Question: I have a database with the following columns
'''
SKU | designID | designColor | width | height | price | etc.
'''
'SKU' number is unique and 'designID' is repeated.
Basically, I want to 'DISTINCT' or 'GROUP BY' designID and get the value of the rest of row even though they are not repeated.
Example:
'''
123 | A-1 | RED | 2 | 3 | $200 | etc.
135 | A-2 | BLU | 8 | 4 | $150 | etc.
'''
After all, I should be able to sort them by either column. I already tried 'GROUP BY' and 'DISTINCT' but non of them return the rest of the row's value.
Example:
'''
SELECT DISTINCT designID
FROM tbl_name
'''
Which will return
'''
A-1
A-2
'''
and no other data.
'GROUP BY' example:
'''
SELECT designID, designColor
FROM tbl_name
GROUP BY designID, designColor
'''
Which will return
'''
A-01 | RED
A-02 | BLU
'''
Any idea so I can have DISTINCT result with all the row values?
Thanks in advance.
====================================
Thanks everybody for all your time and tips, Please let me describe more;
basically I need to eliminate the repeated designID and show just one of them and it doen't matter which one of them, first, middle or last one. Important is the one I show has to have all the row information, like SKU, Price, Size, etc. I dont't know, maybe I should use a different code rather than DISTINCT or GROUP BY.
Here is what I want from database.

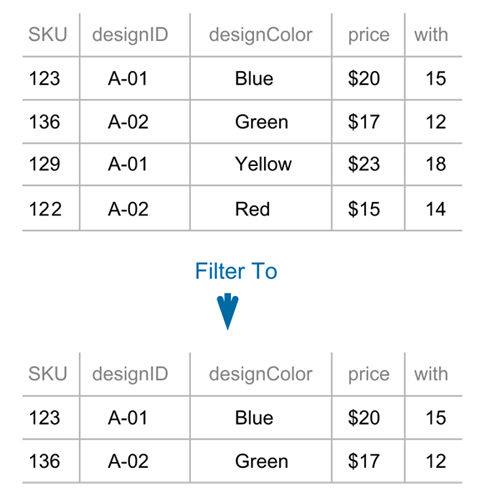
Answer: If you don't care which row will be returned, you could use 'MAX' and a <URL>:
'''
create table #test(
SKU int,
designID varchar(10),
designColor varchar(10),
width int,
height int,
price real,
etc varchar(50)
)
insert into #test values(123, 'A-1' ,'RED', 2, 3, '200', 'etc')
insert into #test values(135, 'A-2' ,'BLUE', 8, 4, '150', 'etc')
insert into #test values(128, 'A-2' ,'YELLOW', 6, 9, '300', 'etc')
select t.* FROM #test t INNER JOIN
(
SELECT MAX(SKU) as MaxSKU,designID
FROM #test
GROUP BY designID
) tt
ON t.SKU = tt.MaxSKU;
drop table #test;
'''
Result:
'''
SKU designID designColor width height price etc
123 A-1 RED 2 3 200 etc
135 A-2 BLUE 8 4 150 etc
'''